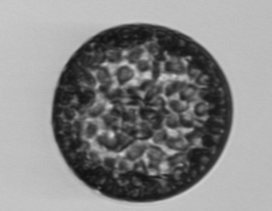
Label: Coscinodiscus